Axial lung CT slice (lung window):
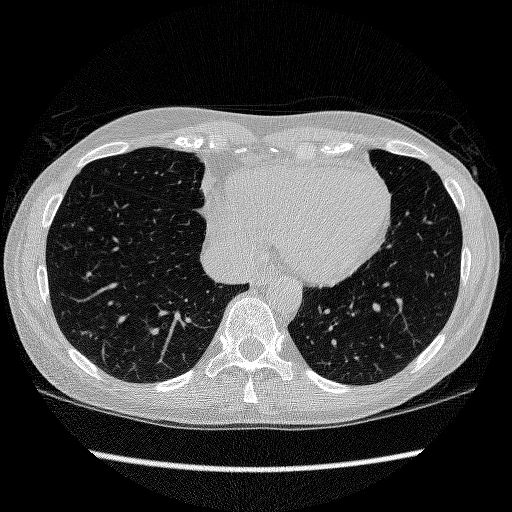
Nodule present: no